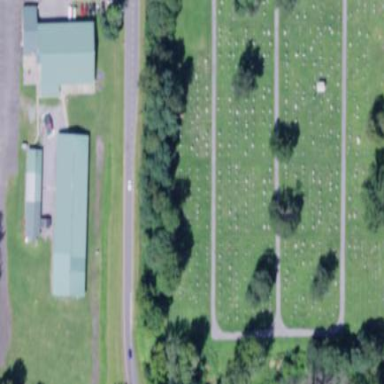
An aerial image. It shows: Graveyard area designated as cemetery.